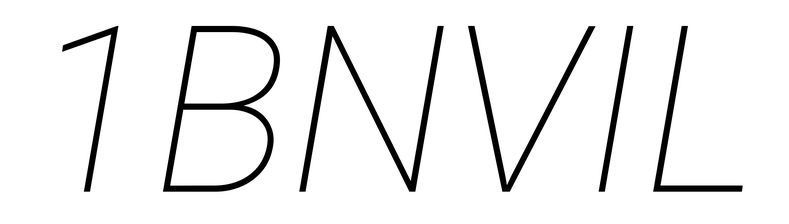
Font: Roboto-Italic_Thin_Italic